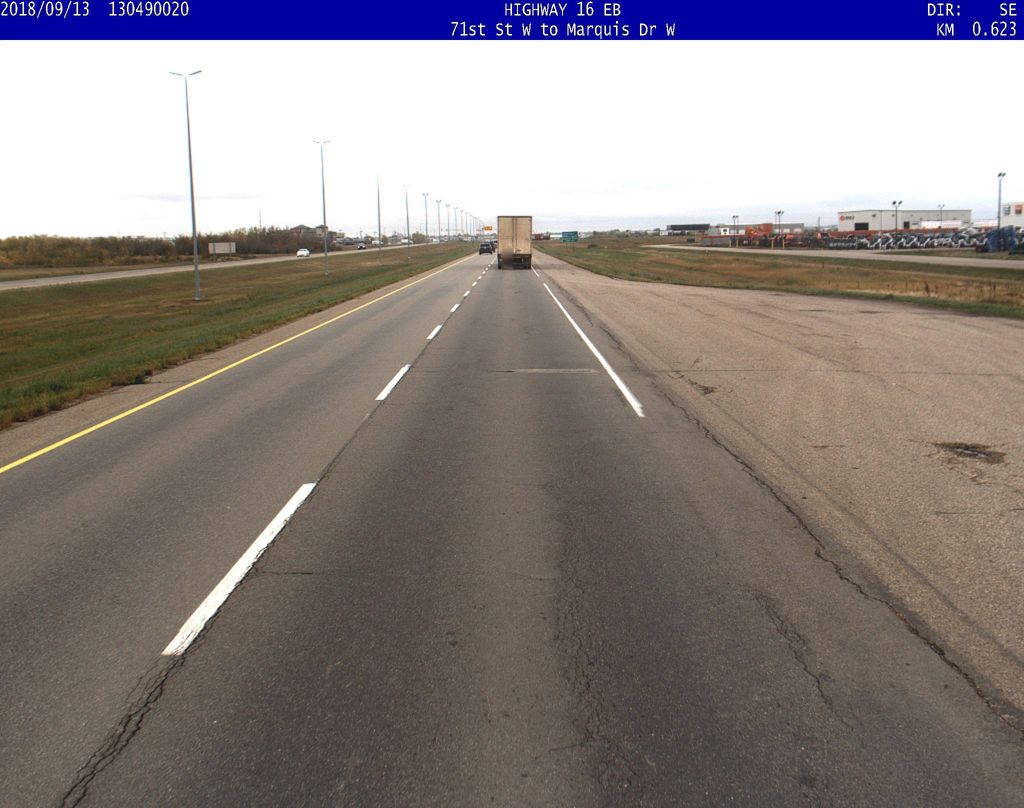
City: saskatoon